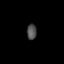
Tissue: lung
Cell type: Epithelial cells
Senescence score: 0.2422
Nuclear area (px): 145
Mean DAPI intensity: 79.503